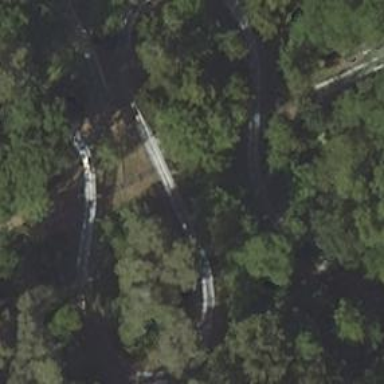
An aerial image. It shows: Bridge for narrow gauge railway.